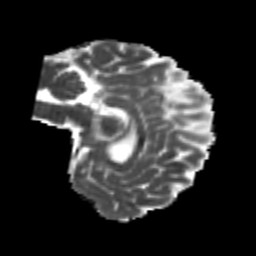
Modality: MD
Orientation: sagittal
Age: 23
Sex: female
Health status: healthy
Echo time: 0.074 s